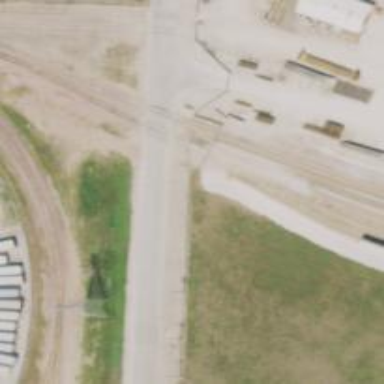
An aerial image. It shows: Rail spur service.